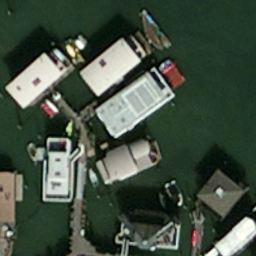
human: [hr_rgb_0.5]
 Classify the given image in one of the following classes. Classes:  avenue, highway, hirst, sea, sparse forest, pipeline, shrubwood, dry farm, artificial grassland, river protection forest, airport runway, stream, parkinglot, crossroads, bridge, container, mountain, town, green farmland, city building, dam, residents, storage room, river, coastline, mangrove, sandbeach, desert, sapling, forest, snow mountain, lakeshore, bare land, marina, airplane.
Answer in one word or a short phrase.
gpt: marina